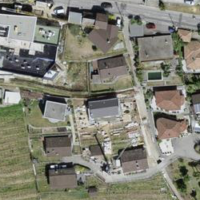
EUNIS habitat code: 54
Species observed at this site:
Mespilus germanica